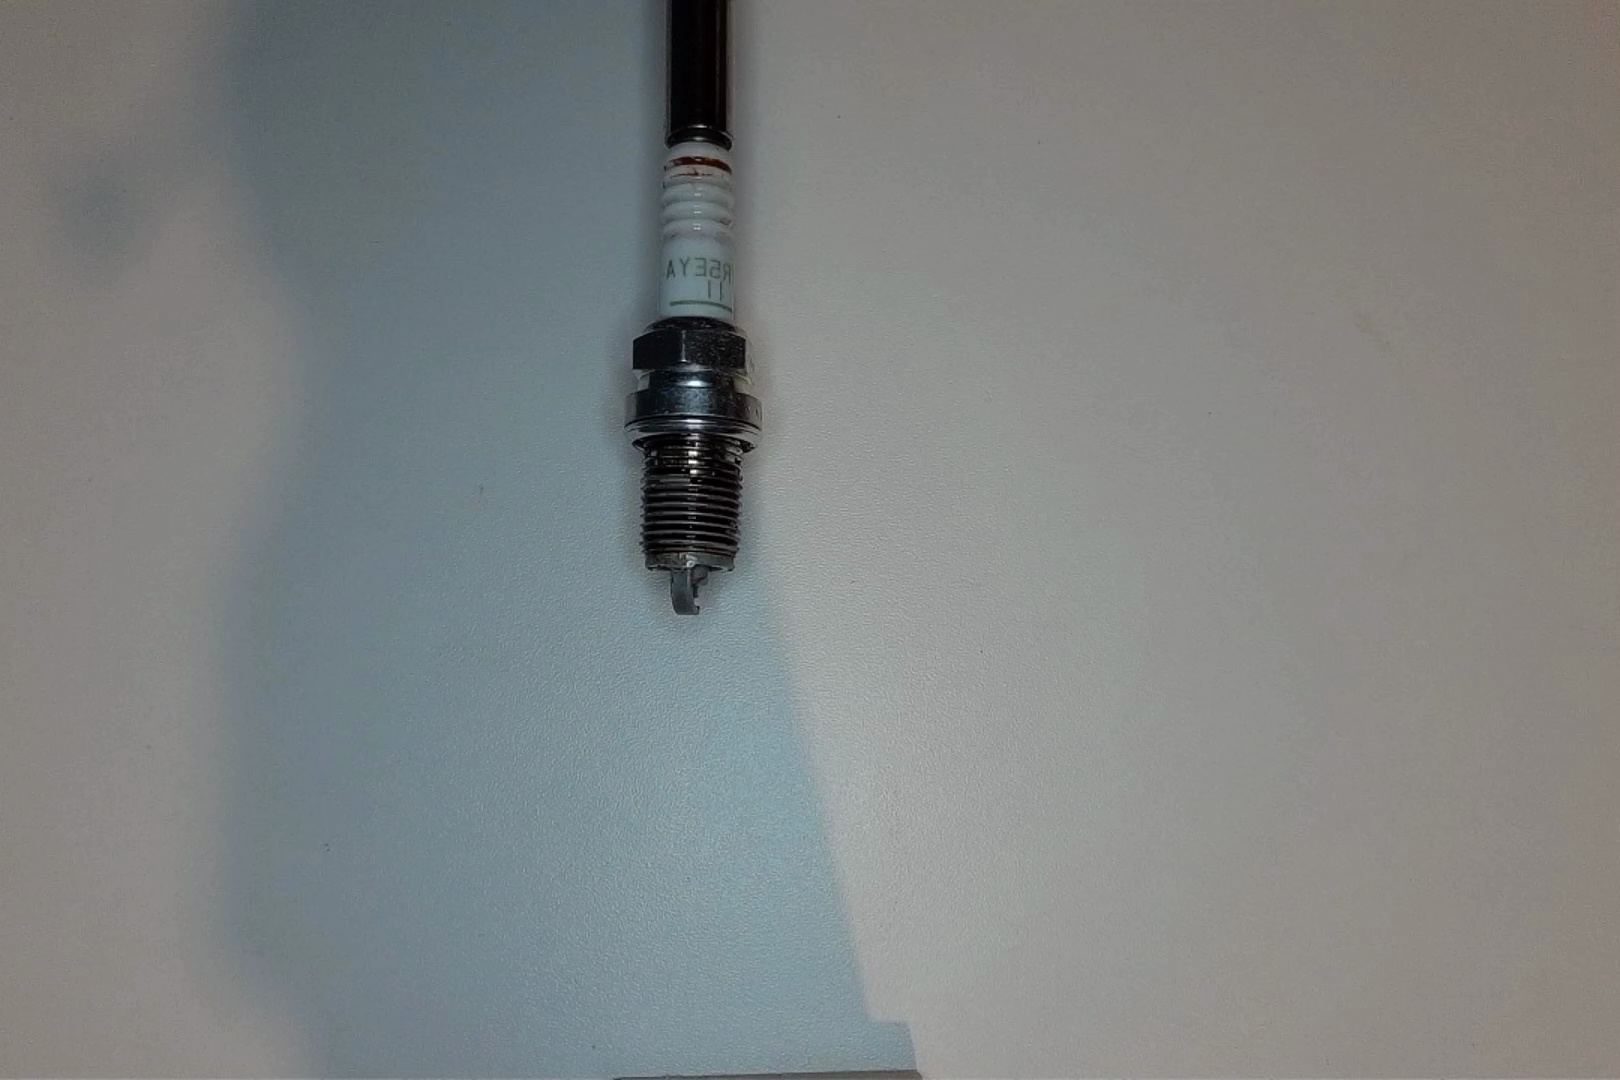
Label: anomaly